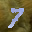
Label: 7